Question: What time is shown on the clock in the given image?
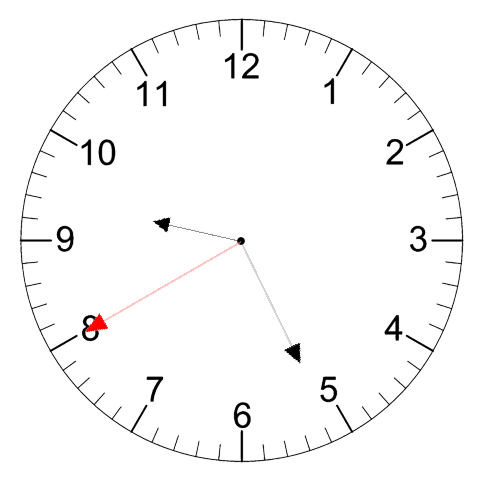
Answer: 09:25:40